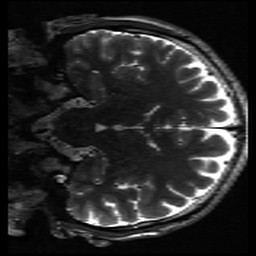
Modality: inplaneT2
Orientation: coronal